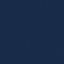
Label: SeaLake